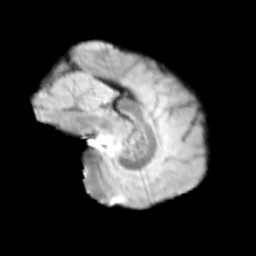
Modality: T2w
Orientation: sagittal
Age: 11
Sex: male
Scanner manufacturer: siemens
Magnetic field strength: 3 T
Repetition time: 3.8 s
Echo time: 0.07 s